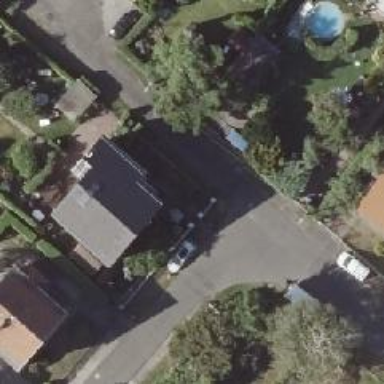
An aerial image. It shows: Asphalt road in residential area.